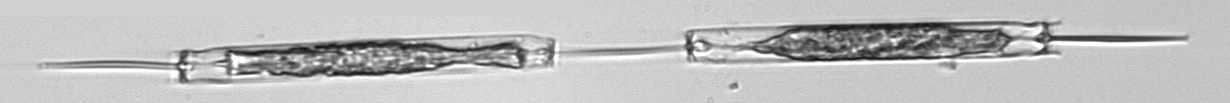
Label: Ditylum_brightwellii